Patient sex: M
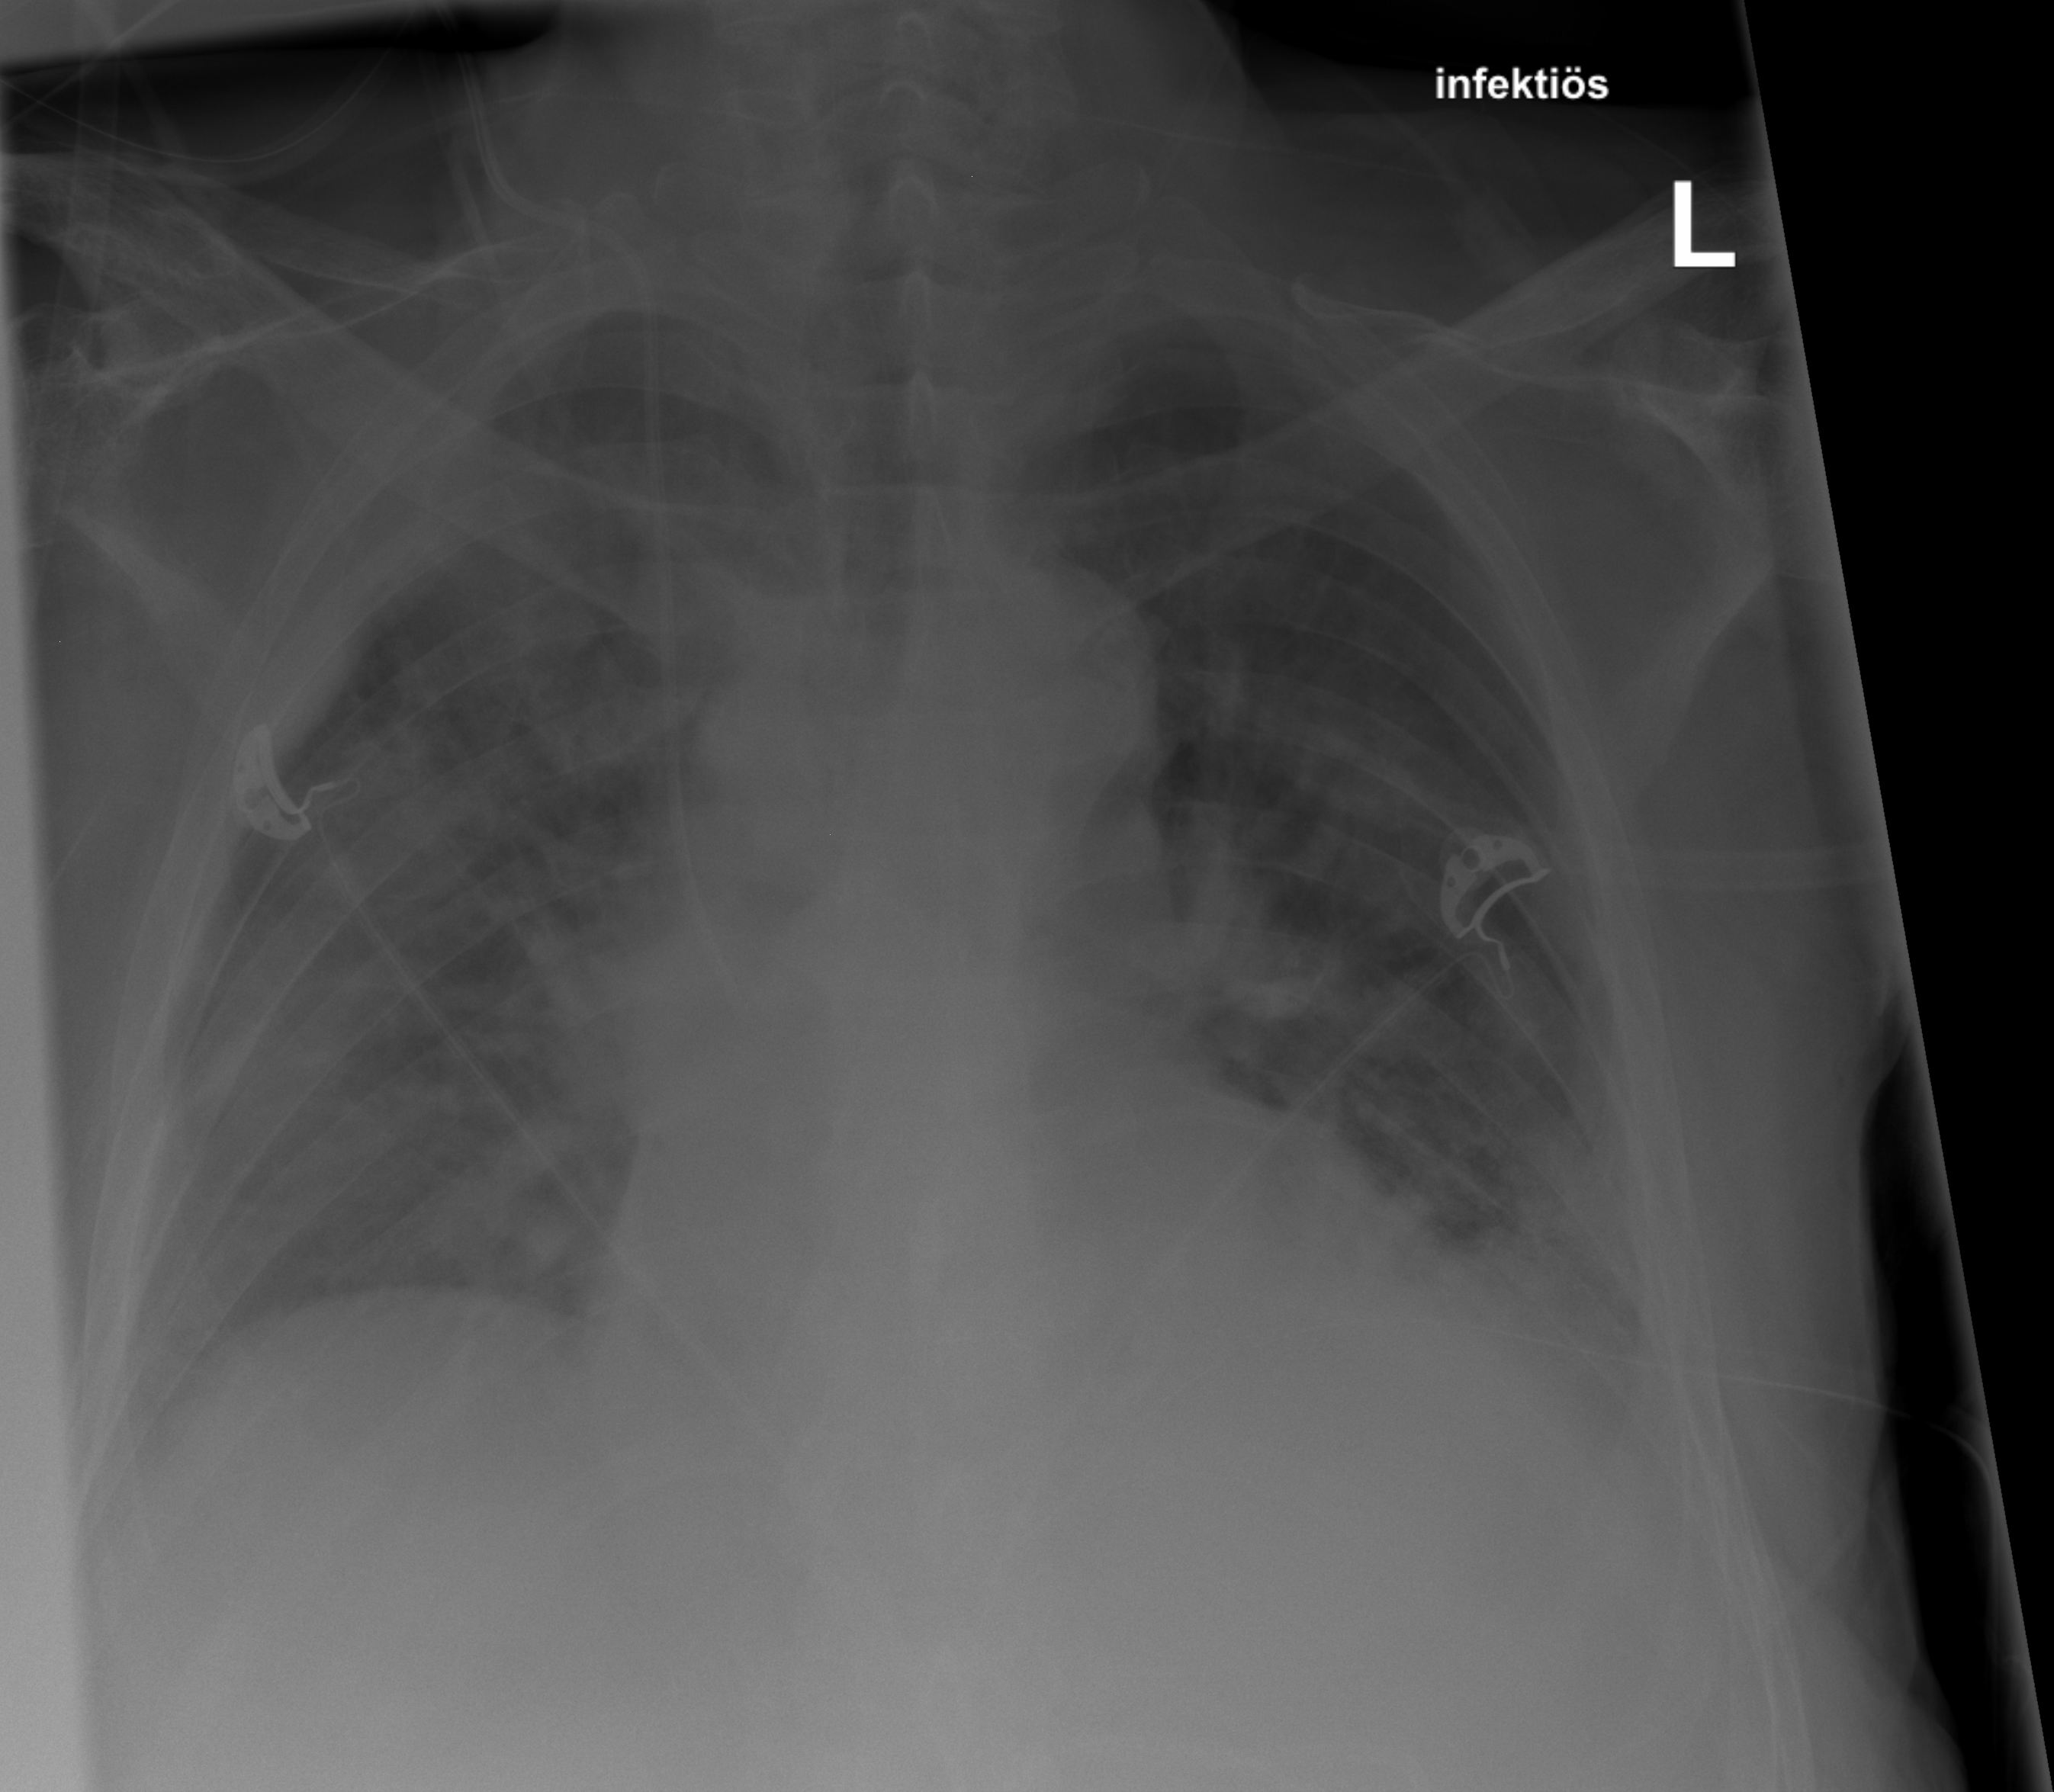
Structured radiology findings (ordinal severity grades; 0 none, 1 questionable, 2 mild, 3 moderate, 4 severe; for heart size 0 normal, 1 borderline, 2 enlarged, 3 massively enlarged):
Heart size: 2
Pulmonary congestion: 2
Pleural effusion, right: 1
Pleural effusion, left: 1
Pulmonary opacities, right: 1
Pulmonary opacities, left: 2
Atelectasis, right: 2
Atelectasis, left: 2